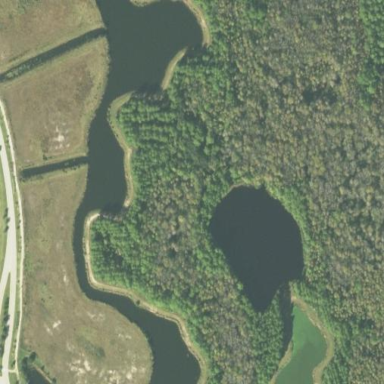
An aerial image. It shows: Serene pond surrounded by nature.